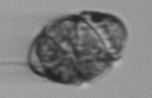
Label: Margalefidinium